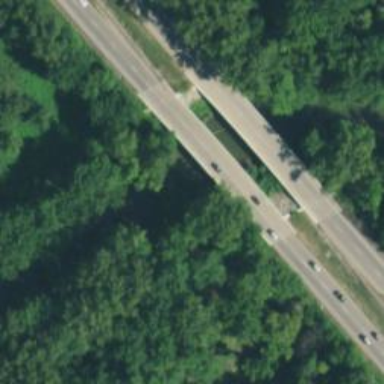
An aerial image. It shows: Bridge for trunk highway with expressway access.